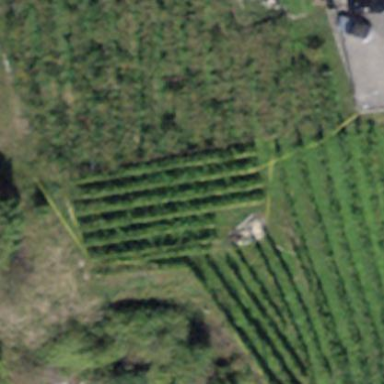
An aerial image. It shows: Vineyard with grape crops.